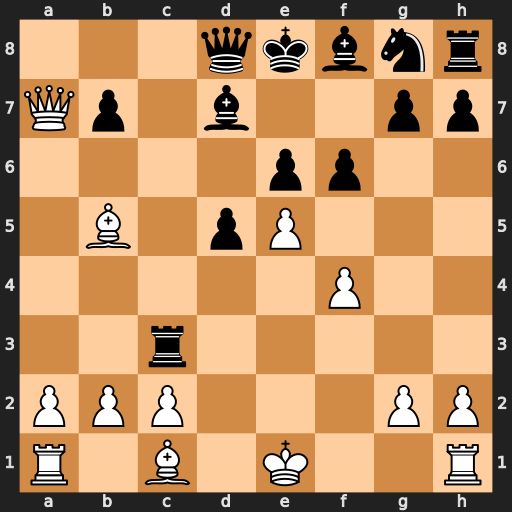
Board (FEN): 3qkbnr/Qp1b2pp/4pp2/1B1pP3/5P2/2r5/PPP3PP/R1B1K2R
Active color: w
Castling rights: KQk
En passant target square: -
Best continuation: Bxd7+ Kxd7 bxc3